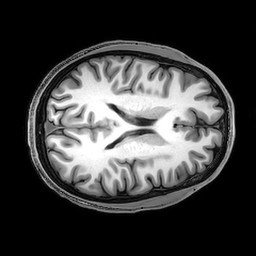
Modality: T1w
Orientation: axial
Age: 22
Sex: male
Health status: healthy
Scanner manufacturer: philips
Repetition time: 0.008284 s
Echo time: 0.0038 s